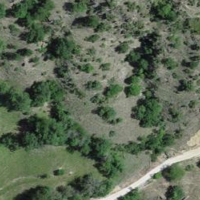
EUNIS habitat code: 24
Species observed at this site:
Sedum album